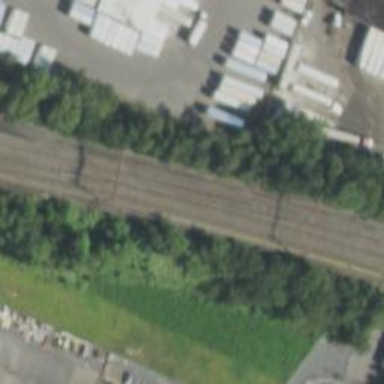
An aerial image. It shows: Railway track with contact lines for electrification.